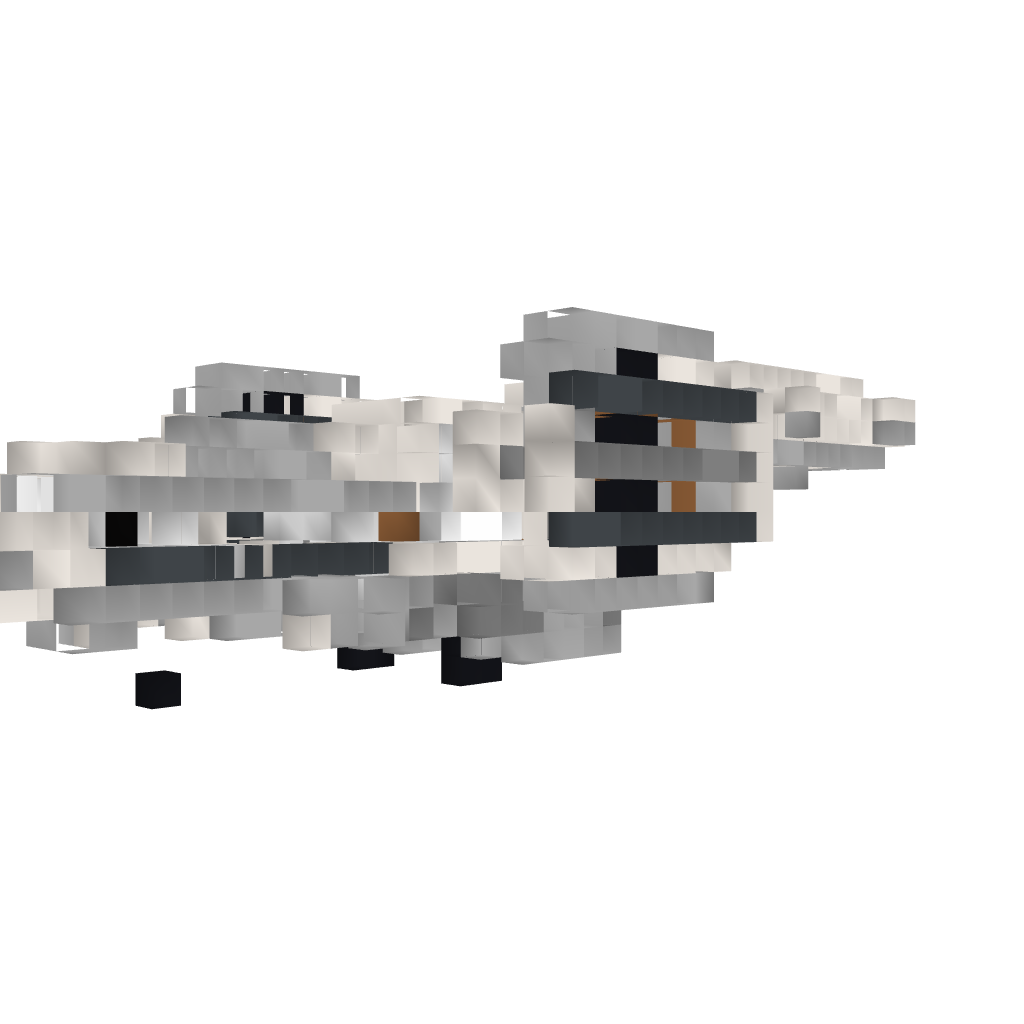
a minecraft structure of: Vortex Drop Ship